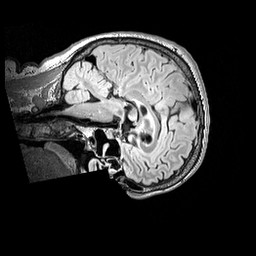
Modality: FLAIR
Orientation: sagittal
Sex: female
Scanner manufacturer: siemens
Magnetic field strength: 3 T
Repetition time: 5 s
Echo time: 0.395 s